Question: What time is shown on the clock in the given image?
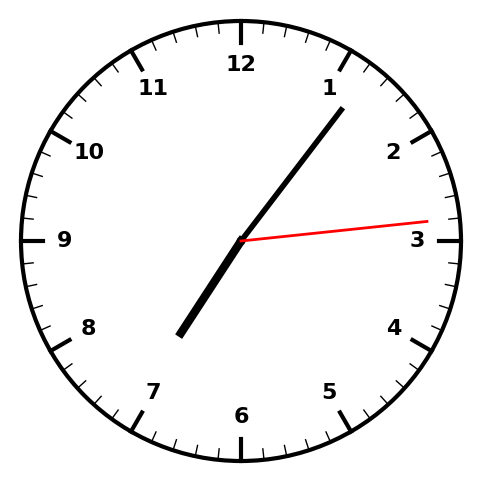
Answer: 07:06:14